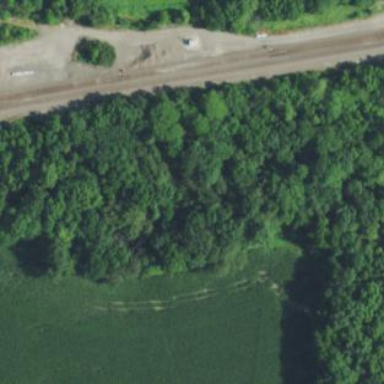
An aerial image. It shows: Area designated for railway use.